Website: apple
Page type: cart
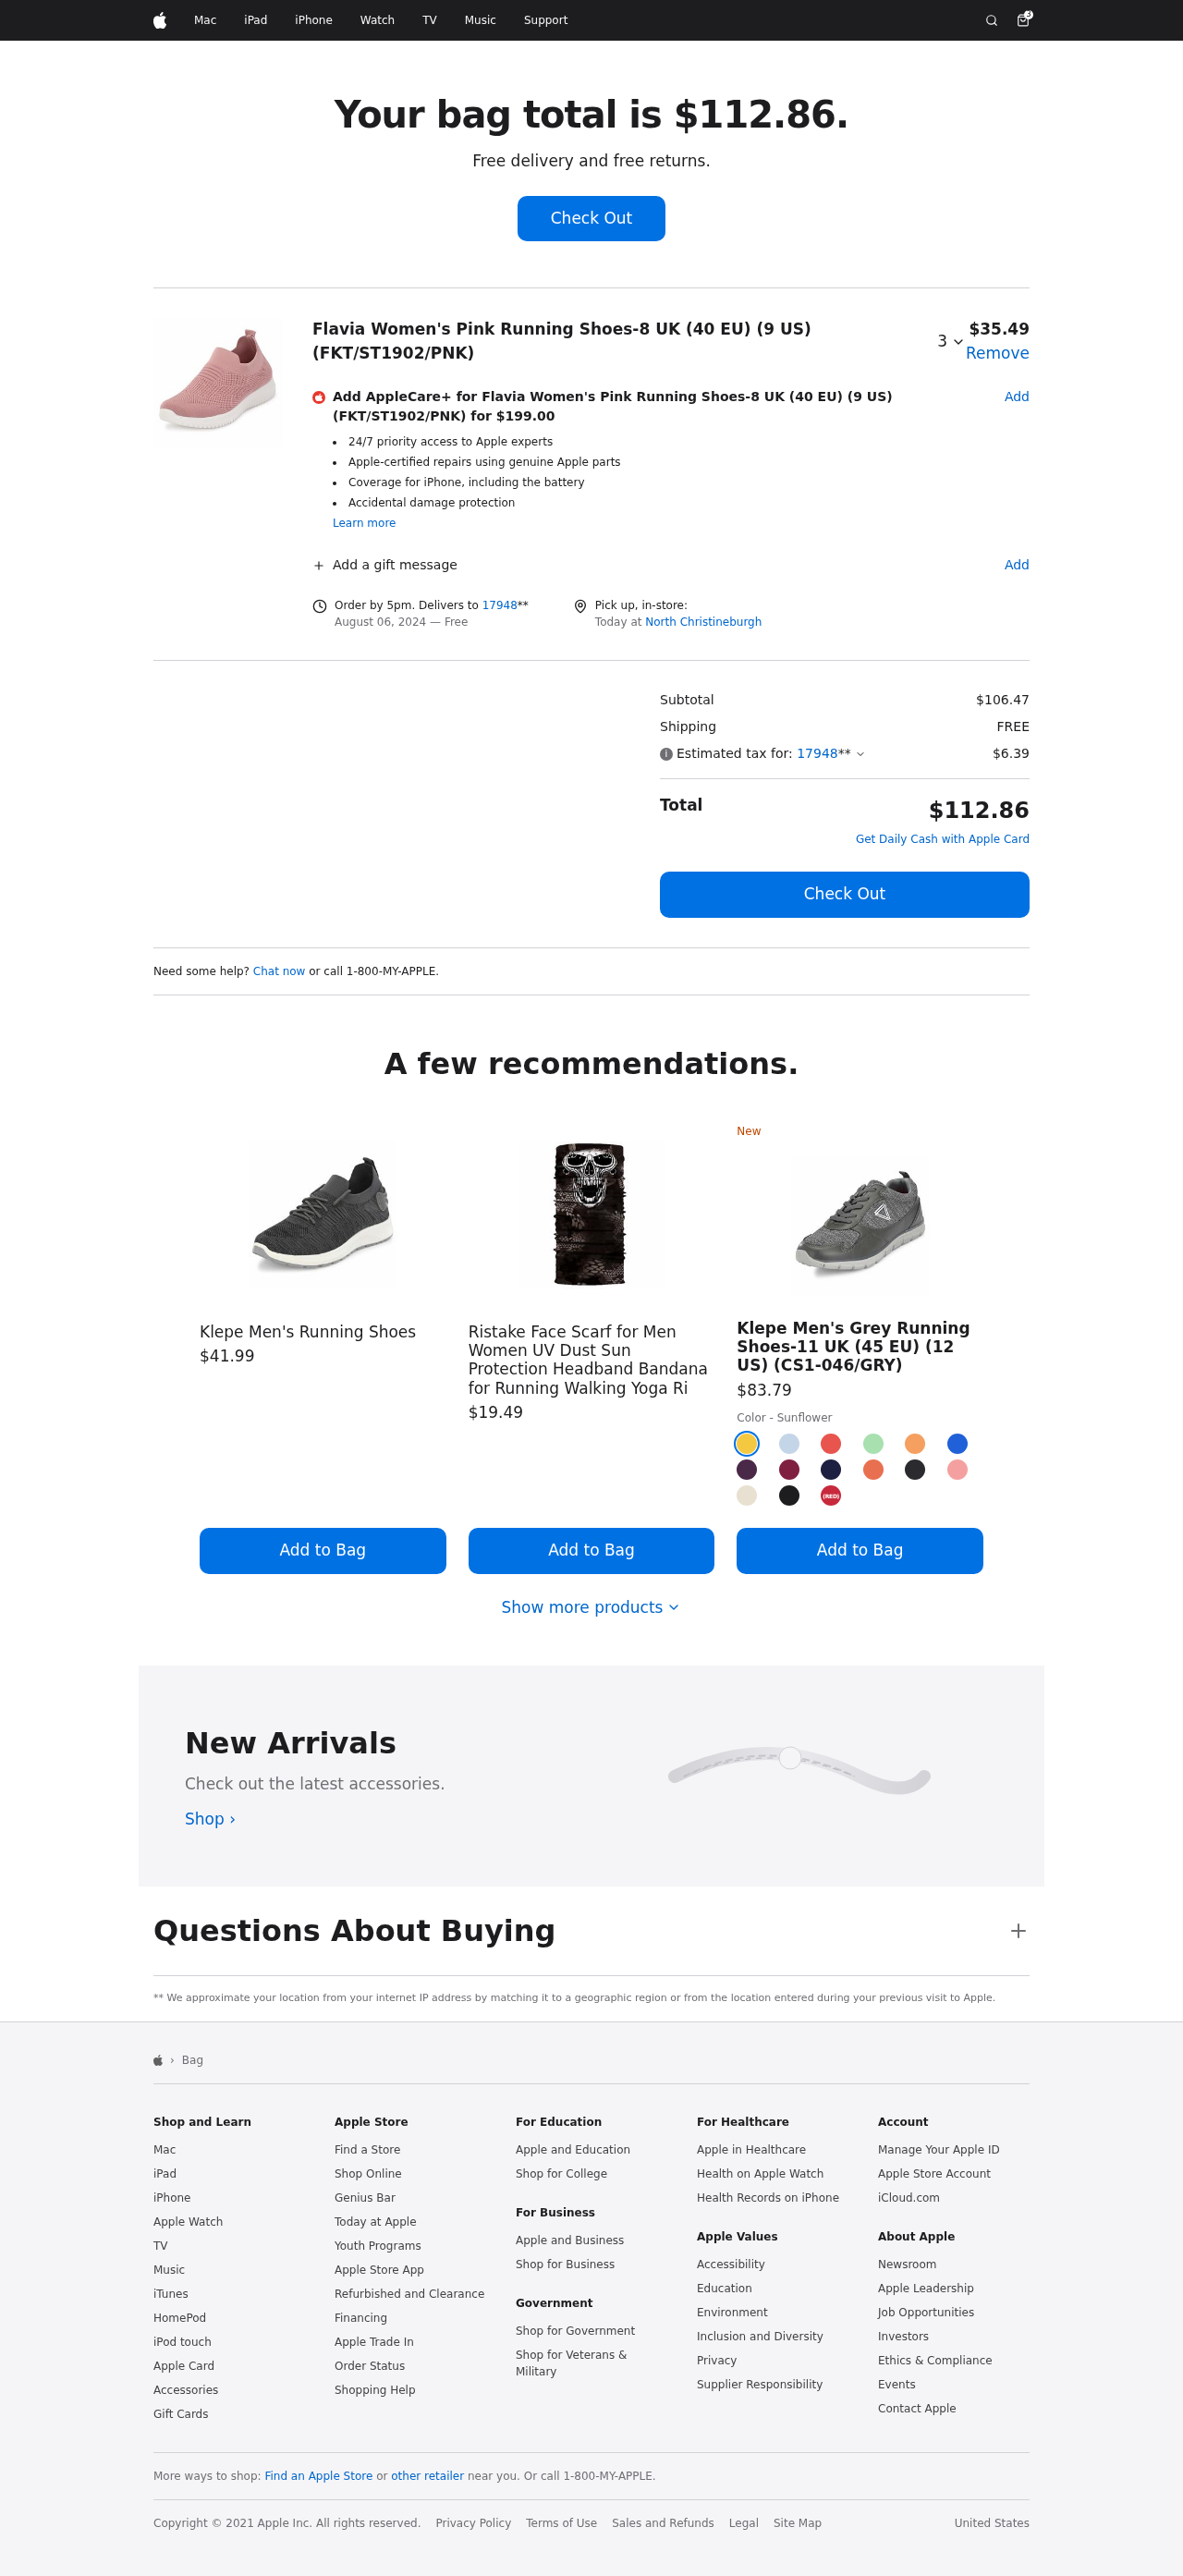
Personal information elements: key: PII_CITY
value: North Christineburgh
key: PII_POSTCODE
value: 17948
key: PII_POSTCODE_FULL
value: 17948
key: PII_POSTCODE_NUMERIC
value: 17948
Product elements: key: PRODUCT1_NAME
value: Flavia Women's Pink Running Shoes-8 UK (40 EU) (9 US) (FKT/ST1902/PNK)
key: PRODUCT1_PRICE
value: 35.49
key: PRODUCT1_QUANTITY
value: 3
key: PRODUCT2_NAME
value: Klepe Men's Running Shoes
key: PRODUCT2_PRICE
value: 41.99
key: PRODUCT3_NAME
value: Ristake Face Scarf for Men Women UV Dust Sun Protection Headband Bandana for Running Walking Yoga Ri
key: PRODUCT3_PRICE
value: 19.49
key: PRODUCT4_NAME
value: Klepe Men's Grey Running Shoes-11 UK (45 EU) (12 US) (CS1-046/GRY)
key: PRODUCT4_PRICE
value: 83.79
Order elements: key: ORDER_NUM_ITEMS
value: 3
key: ORDER_TOTAL
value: $112.86
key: ORDER_SHIPPING_DATE
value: August 06, 2024
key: ORDER_SUBTOTAL
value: $106.47
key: ORDER_SHIPPING_COST
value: FREE
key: ORDER_TAX
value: $6.39